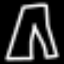
Label: pants